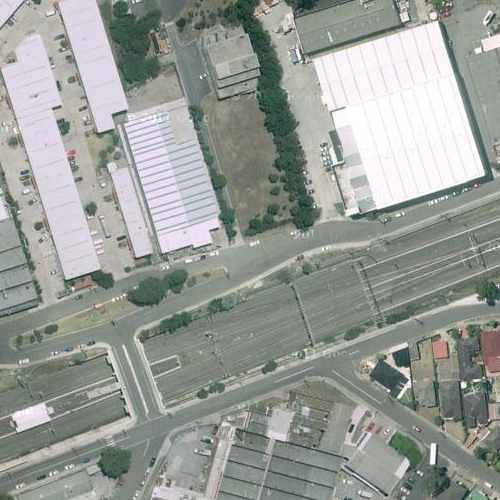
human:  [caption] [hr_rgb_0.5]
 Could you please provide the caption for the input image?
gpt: An industrial area with some white buildings densely arranged while some roads go through .

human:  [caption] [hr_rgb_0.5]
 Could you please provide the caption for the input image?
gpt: There are some road with green plants on the roadside pass through the industrial area .

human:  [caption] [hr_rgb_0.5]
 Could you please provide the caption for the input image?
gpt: Some roads with plants on the roadside pass through the industrial area .

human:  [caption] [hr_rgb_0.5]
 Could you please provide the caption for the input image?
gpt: An industrial area with some white buildings densely arranged while some roads goes though .

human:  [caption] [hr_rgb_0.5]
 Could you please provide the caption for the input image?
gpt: An industrial area with some white buildings while some roads goes through this area .